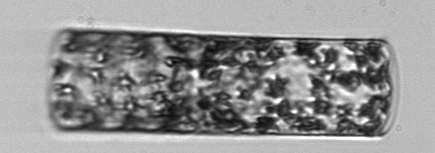
Label: Guinardia_flaccida